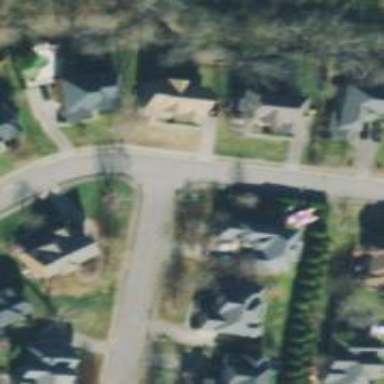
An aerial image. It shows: Road with stop sign.